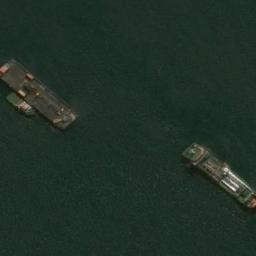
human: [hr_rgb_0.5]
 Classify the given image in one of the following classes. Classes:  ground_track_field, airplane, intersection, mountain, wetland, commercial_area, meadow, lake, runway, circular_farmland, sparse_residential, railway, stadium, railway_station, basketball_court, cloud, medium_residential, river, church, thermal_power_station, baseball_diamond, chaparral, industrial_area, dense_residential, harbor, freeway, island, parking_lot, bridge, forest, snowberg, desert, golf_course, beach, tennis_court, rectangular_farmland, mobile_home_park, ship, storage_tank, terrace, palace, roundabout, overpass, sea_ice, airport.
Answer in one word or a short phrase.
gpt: ship